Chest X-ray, PA view. Patient: 49 years old, sex F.
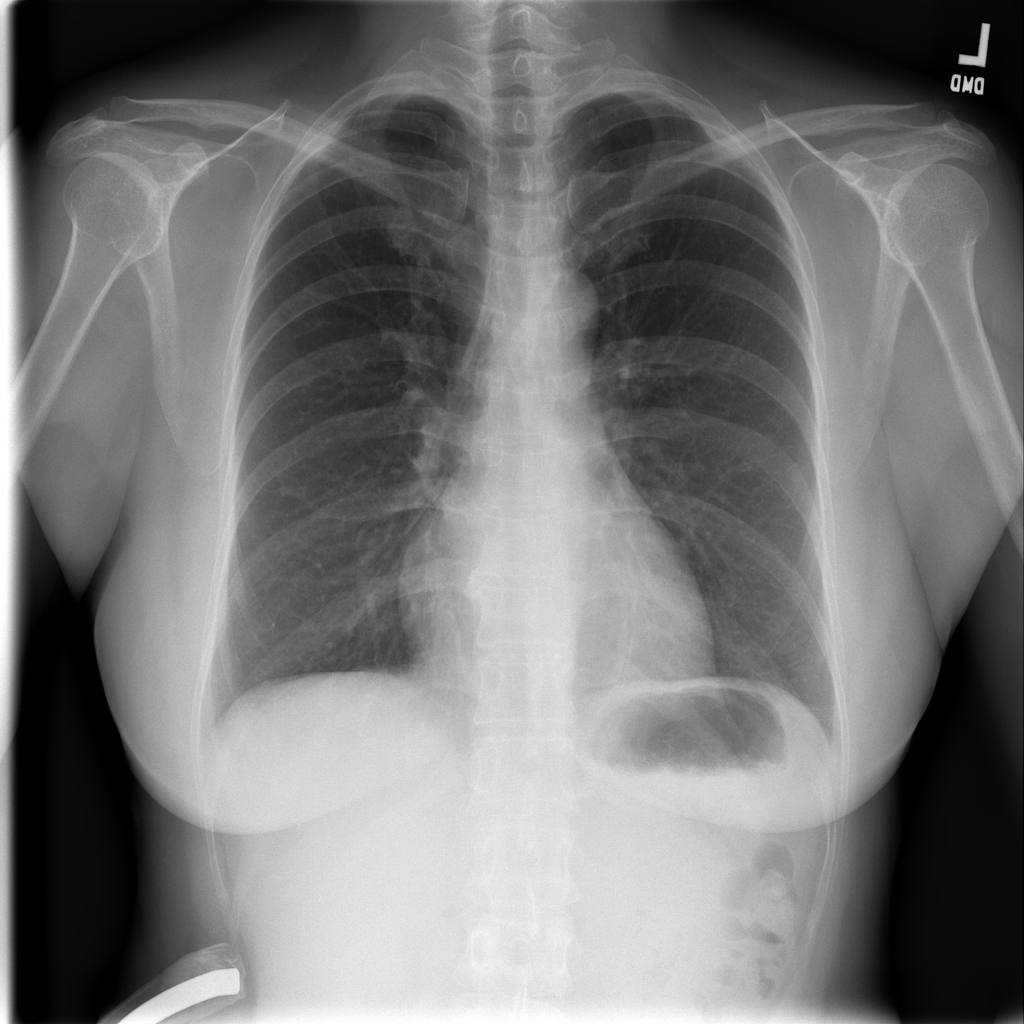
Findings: No Finding